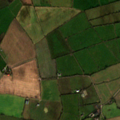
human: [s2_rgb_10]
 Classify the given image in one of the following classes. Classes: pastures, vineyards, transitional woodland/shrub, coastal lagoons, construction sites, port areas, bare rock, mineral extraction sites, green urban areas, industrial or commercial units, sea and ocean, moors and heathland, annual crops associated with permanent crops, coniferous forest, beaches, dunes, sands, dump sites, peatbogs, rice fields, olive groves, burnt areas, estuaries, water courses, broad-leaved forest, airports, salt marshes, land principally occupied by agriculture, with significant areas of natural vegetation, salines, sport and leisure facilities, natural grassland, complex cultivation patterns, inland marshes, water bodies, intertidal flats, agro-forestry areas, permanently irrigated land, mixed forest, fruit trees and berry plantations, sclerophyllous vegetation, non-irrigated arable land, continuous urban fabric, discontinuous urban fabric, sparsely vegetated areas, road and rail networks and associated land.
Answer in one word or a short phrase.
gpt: non-irrigated arable land, pastures